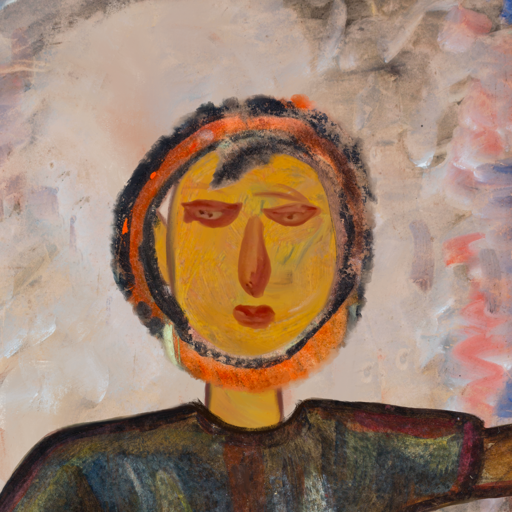
Background: Roy_Bahadur, Head And Neck Front: After_Raid, Face Front: Pious_Lady, Bust: Mosgoul, Hair Front: Childish, Head Accessory: Blank, Second Necklace: Blank, Necklace: Blank, Baby: Blank